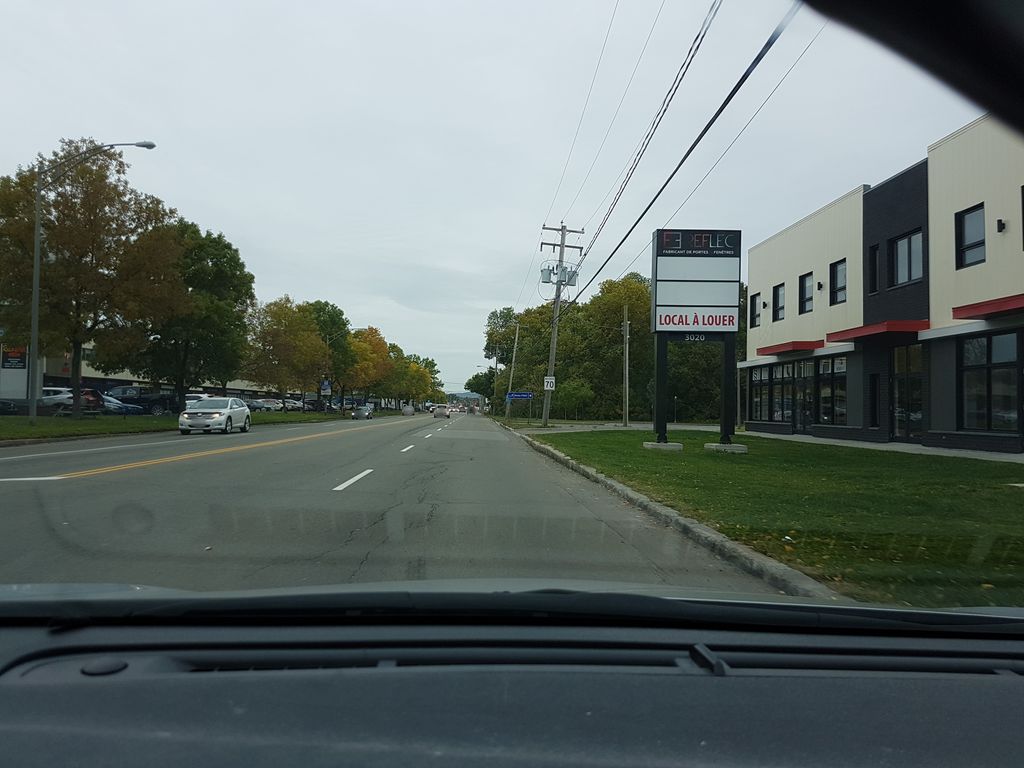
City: quebec_city